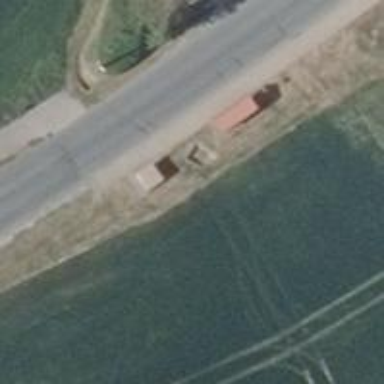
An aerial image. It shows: Power substation.